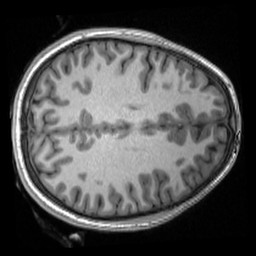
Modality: T1w
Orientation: axial
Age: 13
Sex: female
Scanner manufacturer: siemens
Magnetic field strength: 3 T
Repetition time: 2.53 s
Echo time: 0.00169 s